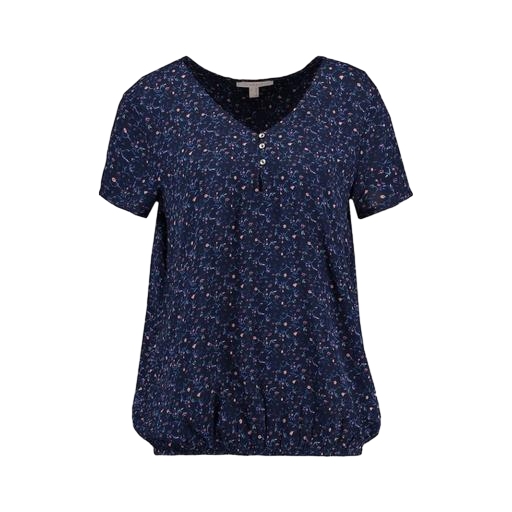
blue plus size printed t-shirt only macy, blue printed v-neck top only macy, blue printed contrast t-shirt only macy, white background